Platform: macOS
Application: Chrome
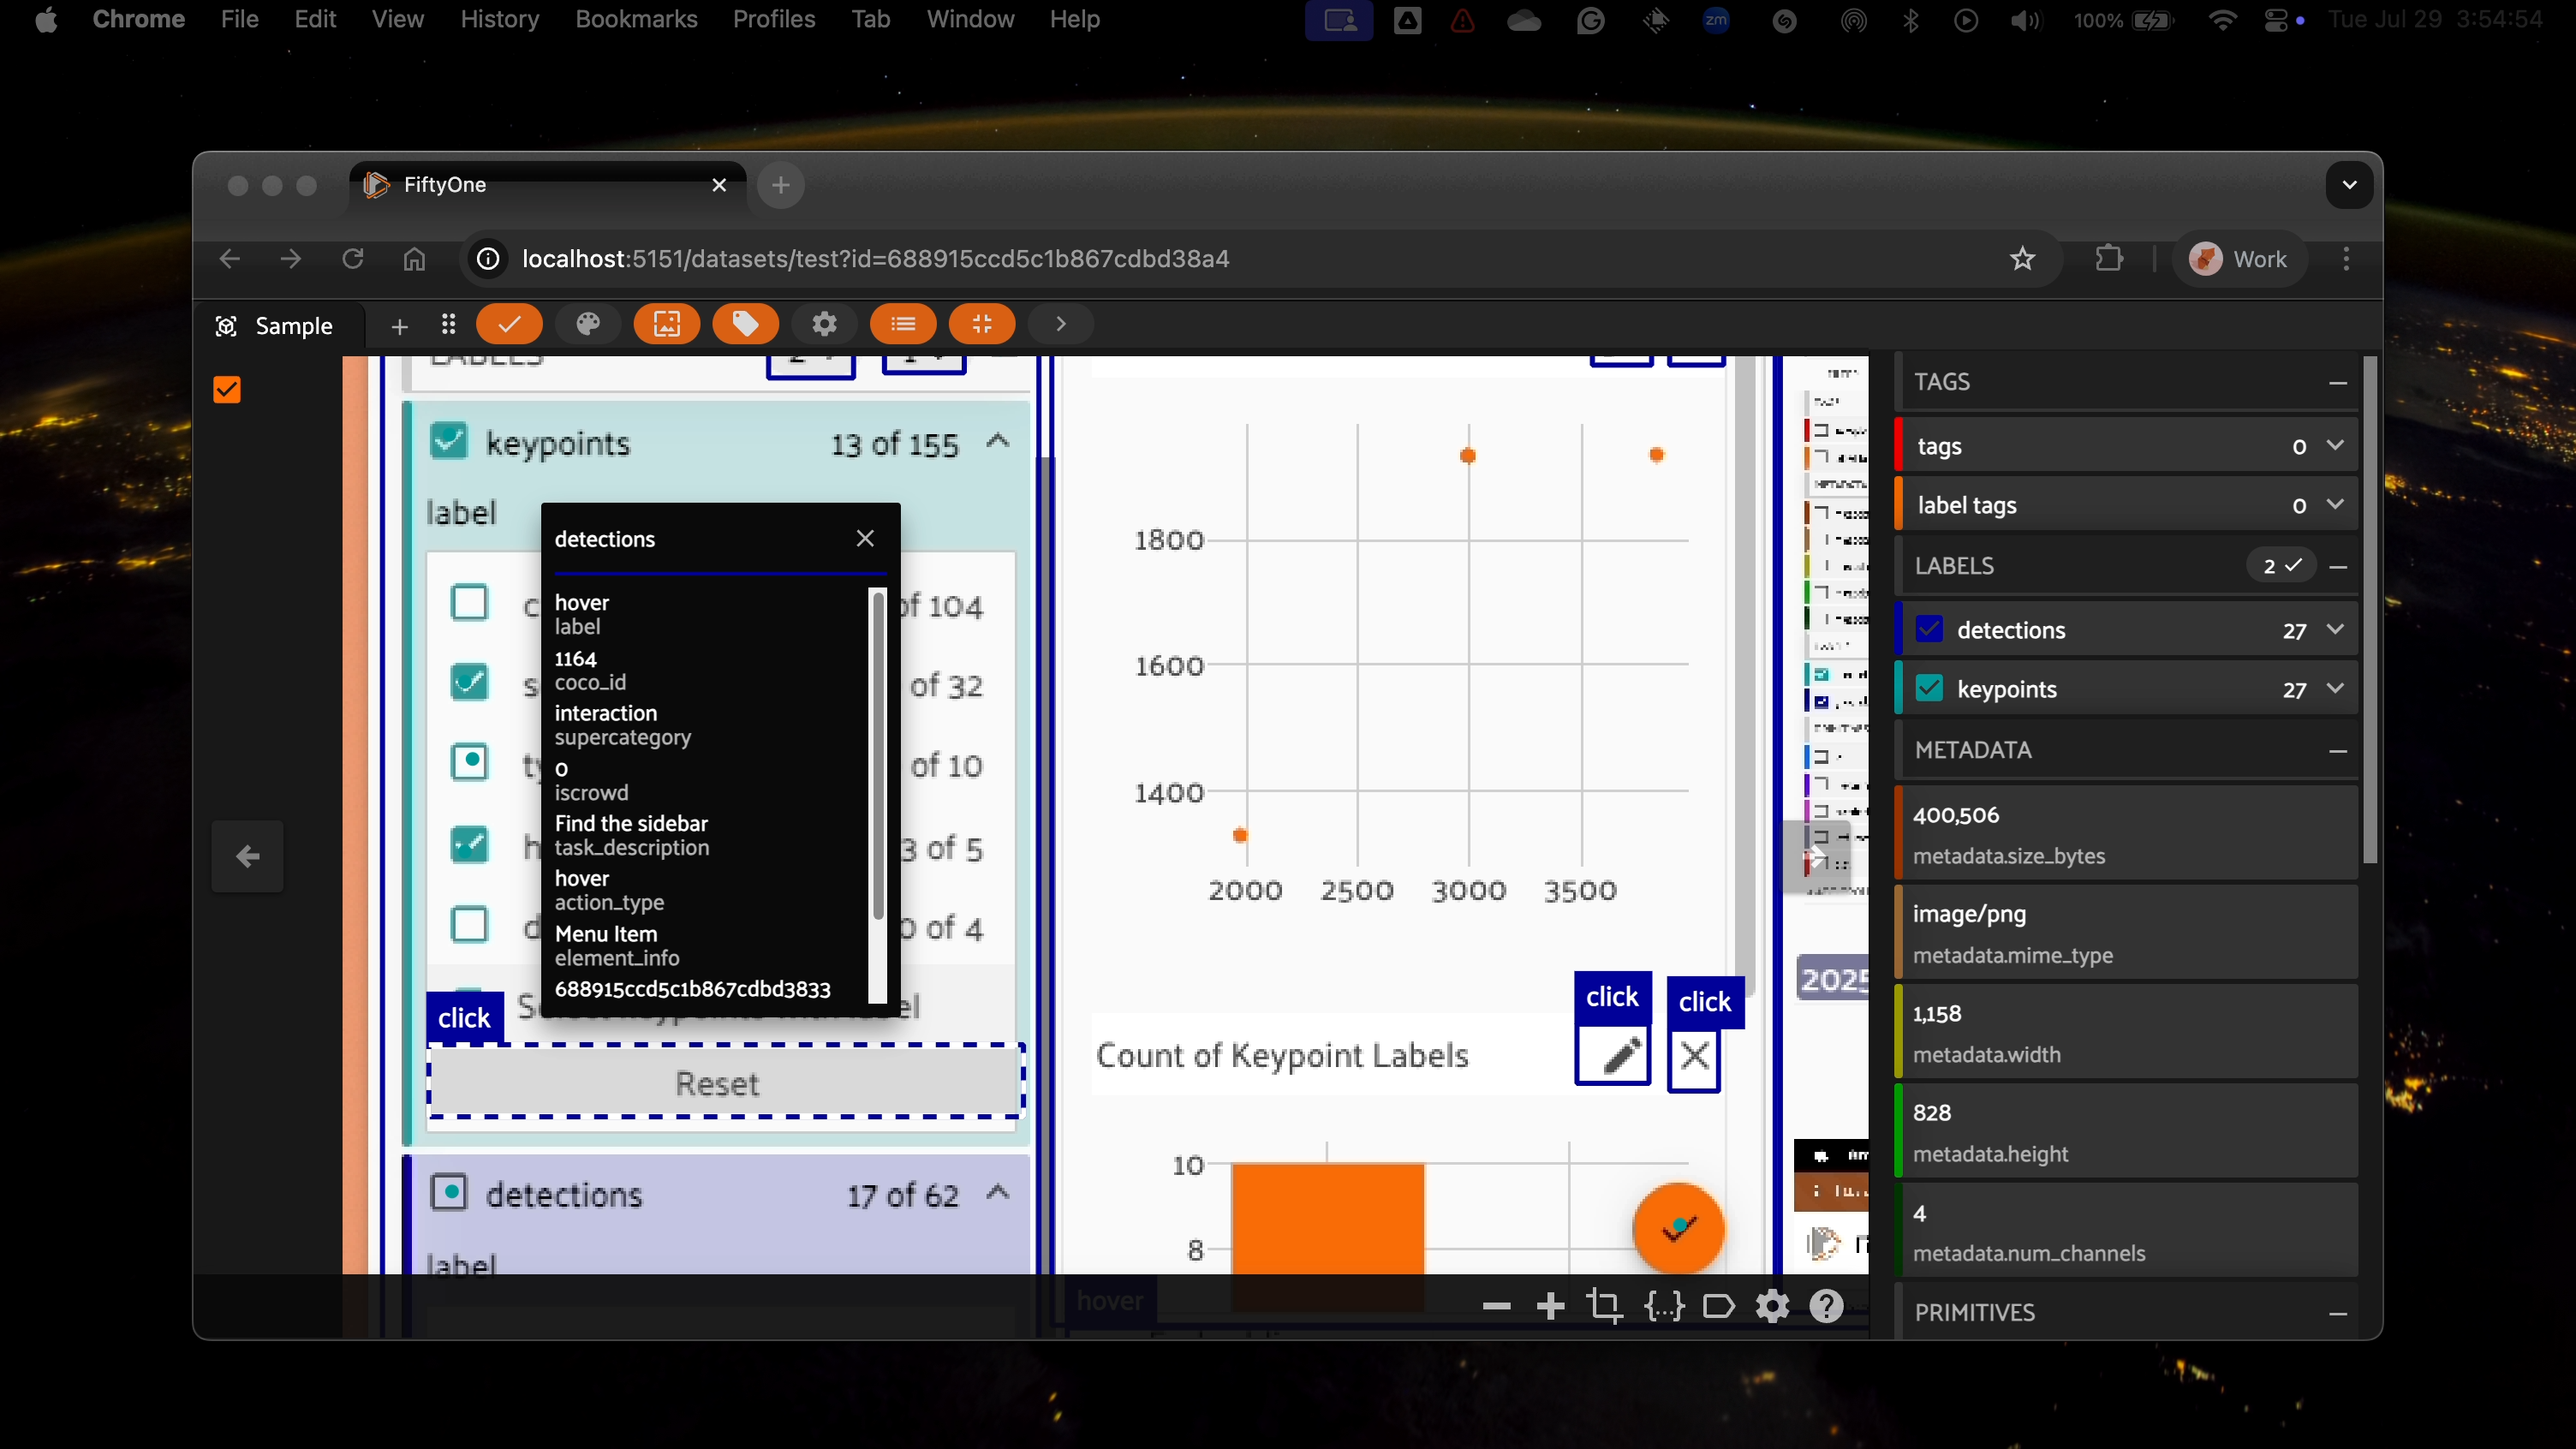
task_description: Close the tooltip
action_type: click
element_info: Icon

task_description: Hide the sidebar from the sample modal
action_type: click
element_info: Icon

task_description: Exit full screen mode
action_type: click
element_info: Icon

task_description: Open the operators browser menu
action_type: click
element_info: Icon

task_description: Manage the selected sample
action_type: click
element_info: Icon

task_description: Open sort by image similarity menu
action_type: click
element_info: Icon

task_description: Move the actions bar to the right
action_type: drag
element_info: Menu Item

task_description: Select this sample
action_type: click
element_info: Checkbox

task_description: Navigate to the previous sample
action_type: click
element_info: Icon

task_description: Navigate to the next sample
action_type: click
element_info: Icon

task_description: Open tooltip for the click detection around the Reset button
action_type: hover
element_info: Menu Item

task_description: Open tooltip for the click detection on the close icon
action_type: hover
element_info: Menu Item

task_description: Open tooltip for the detection around the edit plot icon
action_type: hover
element_info: Menu Item

task_description: Collapse the tags group in the sidebar of the modal
action_type: click
element_info: Icon

task_description: Show available filter options for the tags field in the sidebar of the sample modal
action_type: click
element_info: Icon

task_description: Show available filter options for the label tags field in the sidebar of the sample modal
action_type: click
element_info: Icon

task_description: Clear all the labels shown on this sample
action_type: click
element_info: Icon

task_description: Where can I find the number of detections on this sample?
action_type: hover
element_info: Text

task_description: Where can I find the number of keypoints on this sample?
action_type: hover
element_info: Text

task_description: Minimize the metadata group in the sidebar of this modal
action_type: click
element_info: Icon

action_type: click

task_description: Clear all keypoints labels from the sample modal
action_type: click
element_info: Checkbox

task_description: Where can I find the value of metadata.size_bytes for this sample?
action_type: hover
element_info: Text

task_description: Where can I find the value of metadata.mime_type for this sample?
action_type: hover
element_info: Text

task_description: Where can I find the value of metadata.width for this sample?
action_type: hover
element_info: Text

task_description: Where can I find the value of metadata.height for this sample?
action_type: hover
element_info: Text

task_description: Where can I find the value of metadata.num_channels for this sample?
action_type: hover
element_info: Text

task_description: Collapse and minimize the primitives group from the sidebar of this modal
action_type: click
element_info: Icon
task_description: Locate the actions row in this sample modal
action_type: hover
element_info: Menu Item

task_description: Locate the sample panel in this modal
action_type: hover
element_info: Menu Item

task_description: Zoom out the sample in the modal
action_type: click
element_info: Icon

task_description: Zoom in on the sample in the modal
action_type: click
element_info: Icon

task_description: Reset zoom to default in the sample modal
action_type: click
element_info: Icon

task_description: Toggle JSON view
action_type: click
element_info: Icon

task_description: Toggle visibility of all overlays in the sample modal
action_type: click
element_info: Icon

task_description: Open preferences menu for this sample
action_type: click
element_info: Icon

task_description: Open keyboard shortcuts menu
action_type: click
element_info: Icon

task_description: Locate the controls menu in the modal
action_type: hover
element_info: Menu Item

task_description: Locate the tags group in the sidebar of the sample modal
action_type: hover
element_info: Menu Item

task_description: Locate the labels group in the sidebar of the sample modal
action_type: hover
element_info: Menu Item

task_description: Locate the metadata group in the sidebar of the sample modal
action_type: hover
element_info: Menu Item

task_description: Locate the primitives group in the sidebar of the sample modal
action_type: hover
element_info: Menu Item